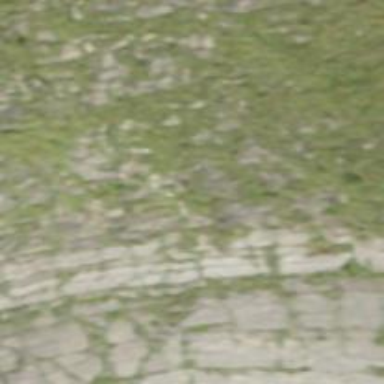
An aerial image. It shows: Natural cliff.